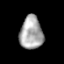
Tissue: prostate
Cell type: Endothelial cells
Senescence score: 0.2957
Nuclear area (px): 740
Mean DAPI intensity: 168.645